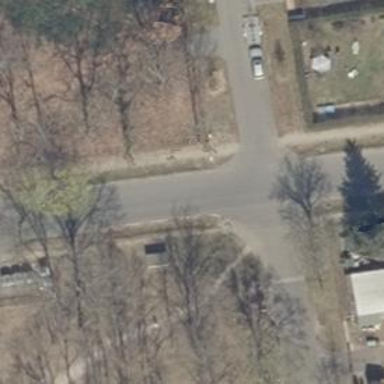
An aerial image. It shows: Sidewalk.